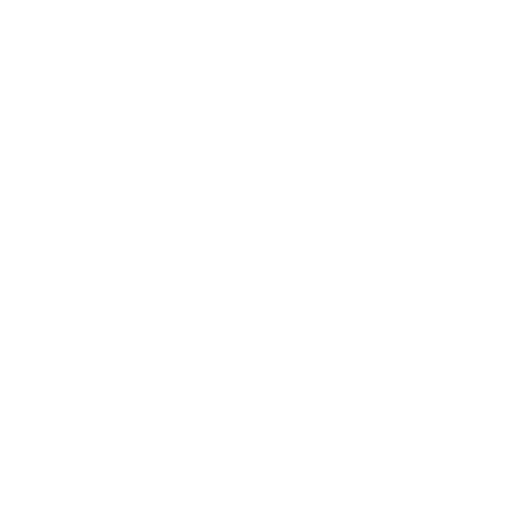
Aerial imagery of mountain in Nevada named Survey Butte containing shrub and evergreen forest